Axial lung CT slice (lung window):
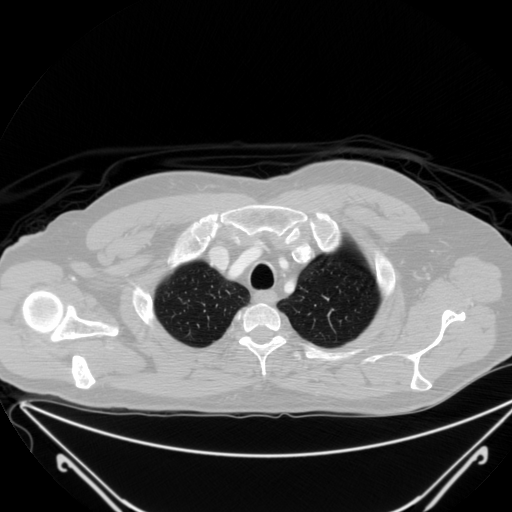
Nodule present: no